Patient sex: M
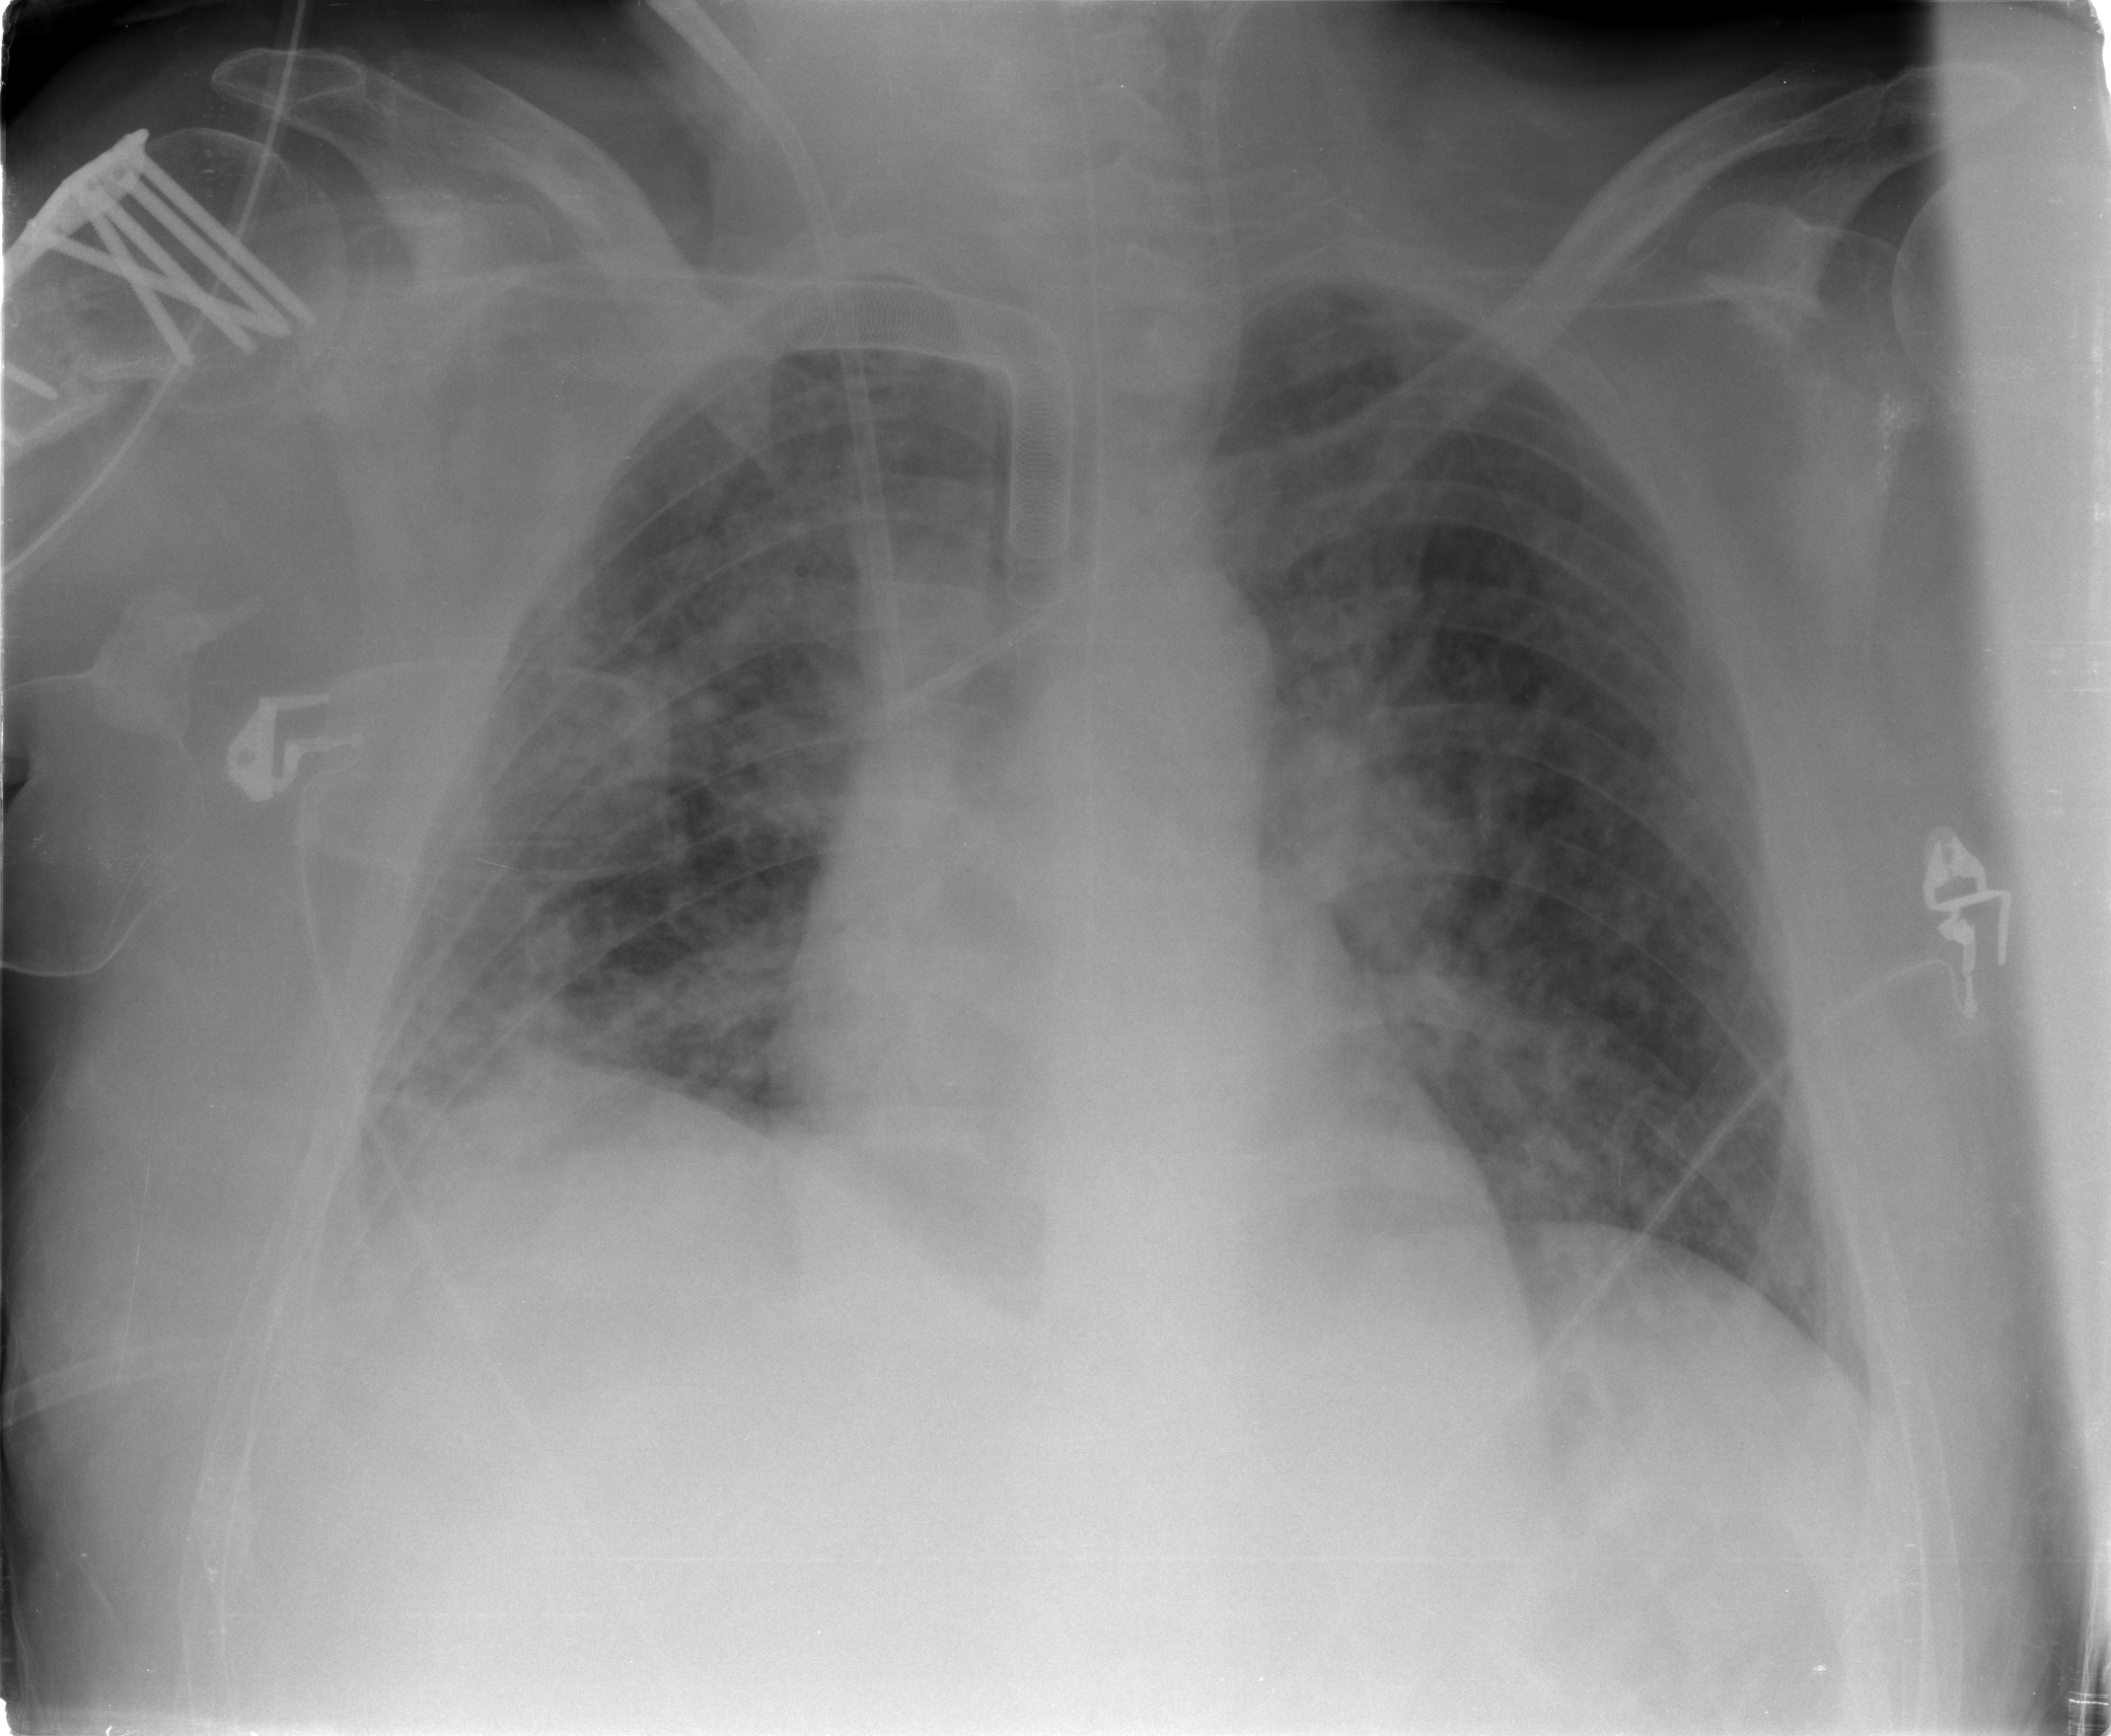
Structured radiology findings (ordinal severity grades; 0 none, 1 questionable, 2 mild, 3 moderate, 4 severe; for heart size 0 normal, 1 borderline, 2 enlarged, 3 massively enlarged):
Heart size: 1
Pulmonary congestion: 3
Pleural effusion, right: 2
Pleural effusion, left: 1
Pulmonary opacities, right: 3
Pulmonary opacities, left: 3
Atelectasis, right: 2
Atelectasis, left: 2